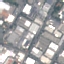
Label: Industrial